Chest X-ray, AP view. Patient: 34 years old, sex M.
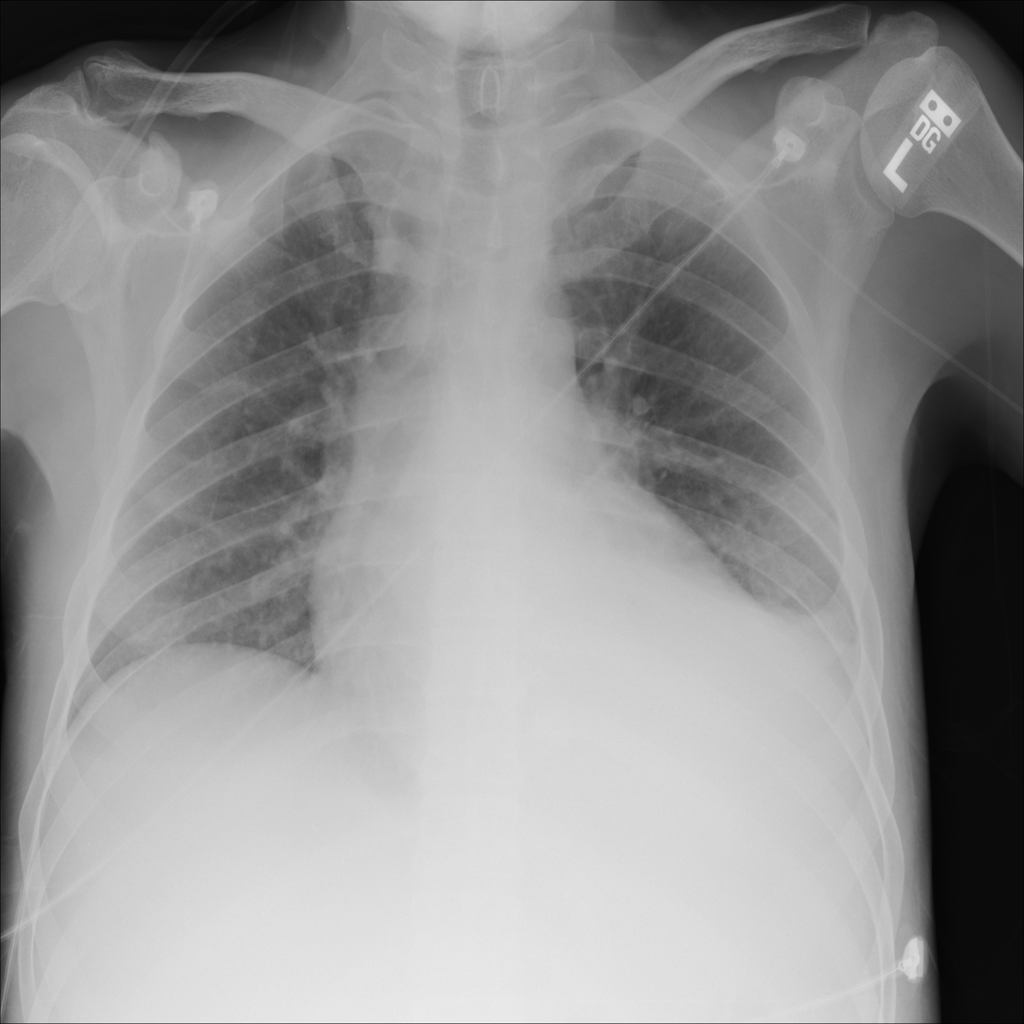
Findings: Effusion